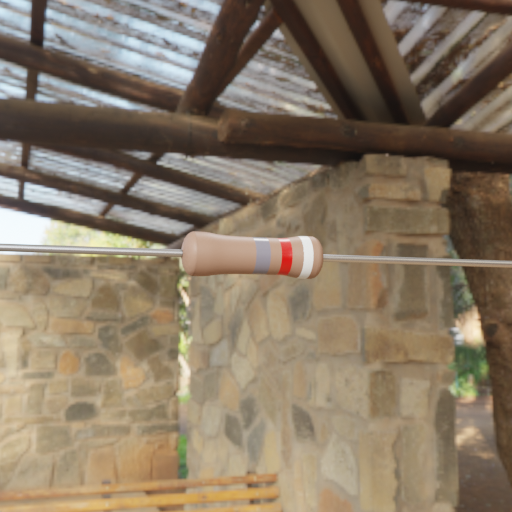
Resistor colour bands (in order): gray, red, white